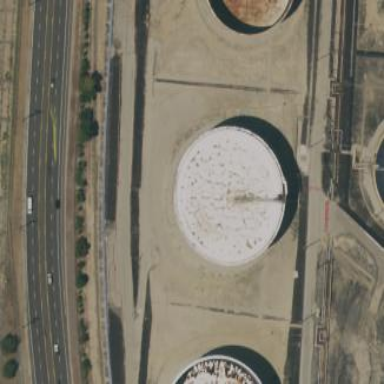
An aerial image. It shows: Storage tank that is man-made.